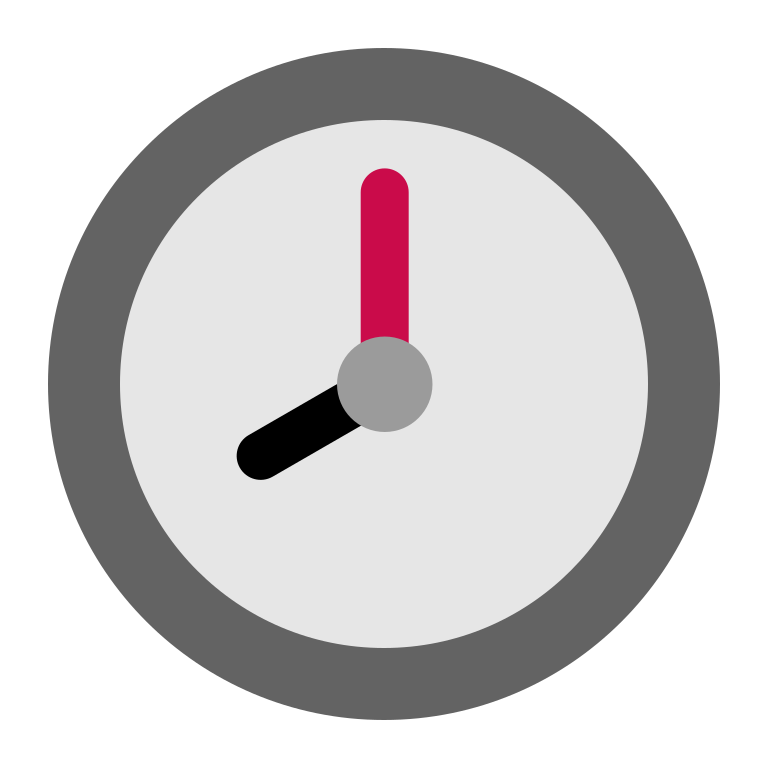
eight oclock flat